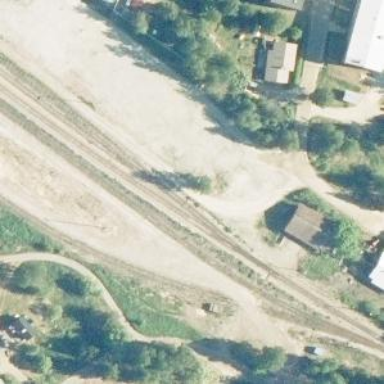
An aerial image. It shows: Wedge is used for the railway derail.